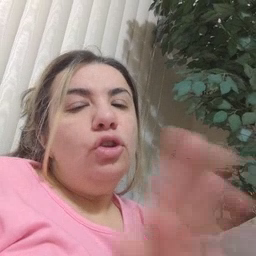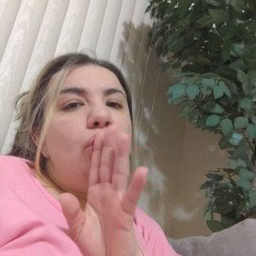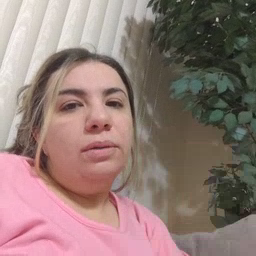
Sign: talk